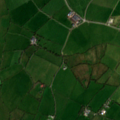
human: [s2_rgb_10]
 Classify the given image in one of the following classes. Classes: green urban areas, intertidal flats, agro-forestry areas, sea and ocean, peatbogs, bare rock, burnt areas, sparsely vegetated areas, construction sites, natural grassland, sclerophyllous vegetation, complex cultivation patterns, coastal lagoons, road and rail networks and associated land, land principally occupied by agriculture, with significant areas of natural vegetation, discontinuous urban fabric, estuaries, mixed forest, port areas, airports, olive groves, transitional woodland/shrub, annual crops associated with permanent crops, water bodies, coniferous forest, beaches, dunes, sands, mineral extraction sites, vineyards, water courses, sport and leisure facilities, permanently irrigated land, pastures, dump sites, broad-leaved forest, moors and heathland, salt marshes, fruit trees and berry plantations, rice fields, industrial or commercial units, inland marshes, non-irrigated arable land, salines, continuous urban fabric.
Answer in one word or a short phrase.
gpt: pastures